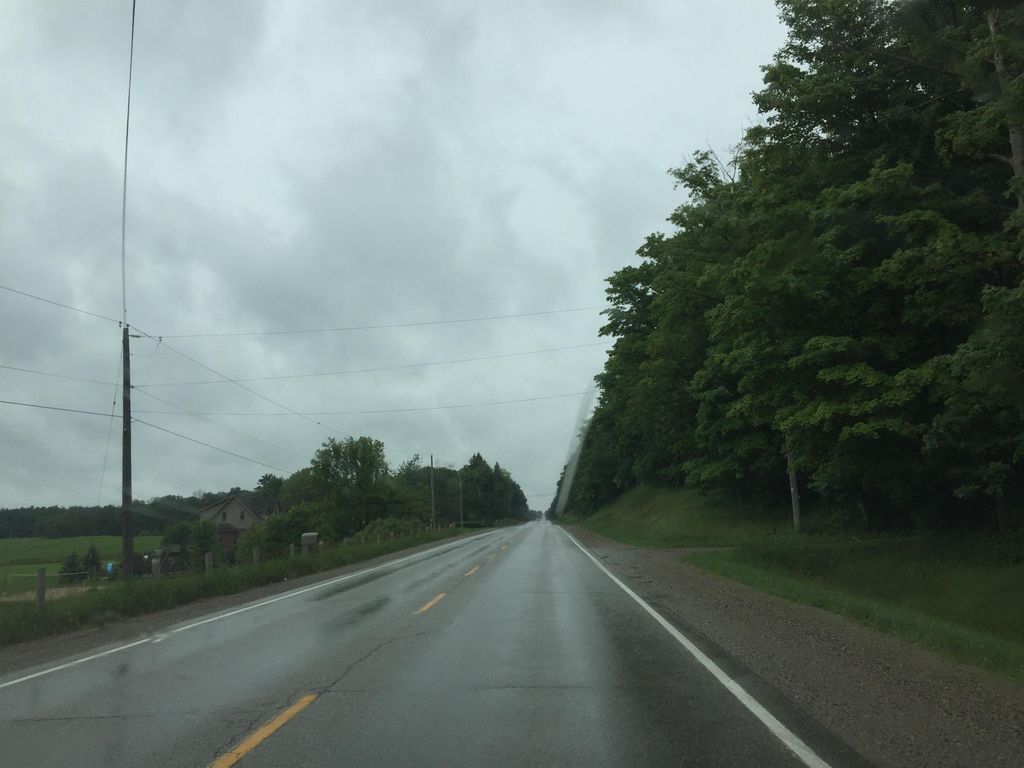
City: kitchener-waterloo